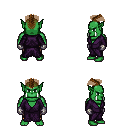
a pixel art fantasy rpg character, male body template, orc, green skin, purple robe, gold greaves, brown short mohawk hairstyle, metal gloves, four views (front, back, left, right), 2x2 character sprite sheet, small pixel art, hard edges, no anti-aliasing